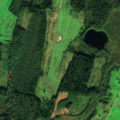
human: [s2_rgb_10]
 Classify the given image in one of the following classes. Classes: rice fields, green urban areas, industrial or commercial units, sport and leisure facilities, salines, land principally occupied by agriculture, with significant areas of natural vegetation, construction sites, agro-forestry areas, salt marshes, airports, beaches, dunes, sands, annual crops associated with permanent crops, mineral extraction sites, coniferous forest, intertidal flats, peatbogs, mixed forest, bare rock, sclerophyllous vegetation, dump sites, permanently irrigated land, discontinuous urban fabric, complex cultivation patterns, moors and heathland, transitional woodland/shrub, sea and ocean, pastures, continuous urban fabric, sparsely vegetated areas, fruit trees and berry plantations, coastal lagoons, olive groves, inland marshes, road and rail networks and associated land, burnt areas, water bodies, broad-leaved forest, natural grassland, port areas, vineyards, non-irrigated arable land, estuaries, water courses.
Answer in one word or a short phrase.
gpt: complex cultivation patterns, land principally occupied by agriculture, with significant areas of natural vegetation, coniferous forest, mixed forest